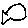
Label: fish